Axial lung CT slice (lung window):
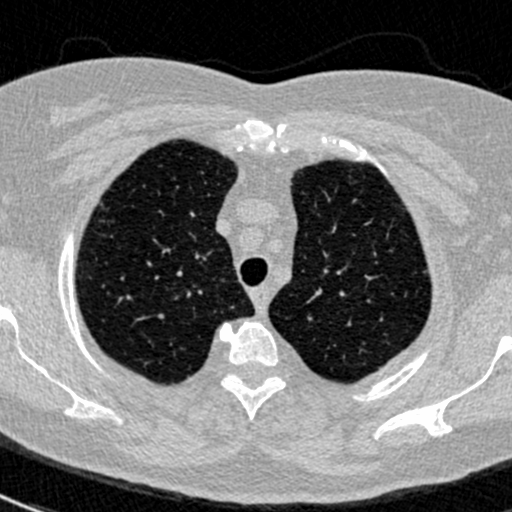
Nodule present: no